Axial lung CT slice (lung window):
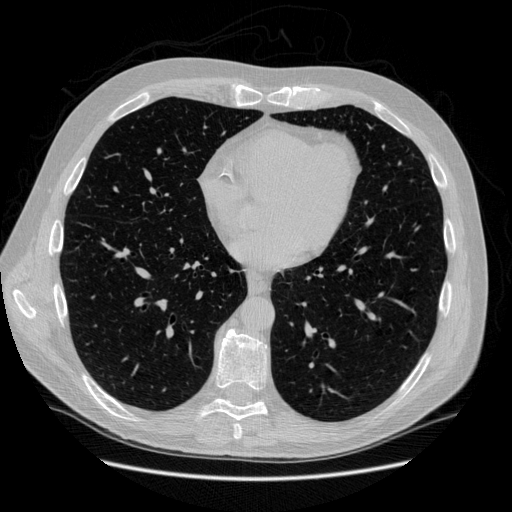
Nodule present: no